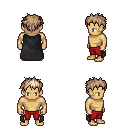
a pixel art fantasy rpg character, male body template, human, tanned skin, black cape, red pants, white blonde bedhead hairstyle, four views (front, back, left, right), 2x2 character sprite sheet, small pixel art, hard edges, no anti-aliasing